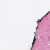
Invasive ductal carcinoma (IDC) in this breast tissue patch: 0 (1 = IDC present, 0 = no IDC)